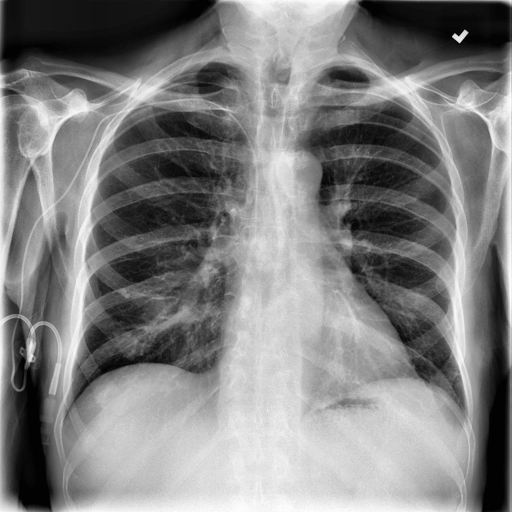
Finding: NORMAL